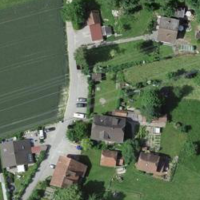
EUNIS habitat code: 52
Species observed at this site:
Lapsana communis
Lamium galeobdolon